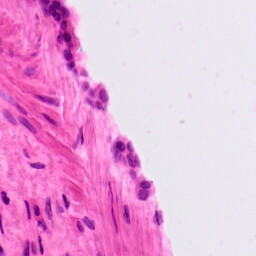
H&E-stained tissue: Lung